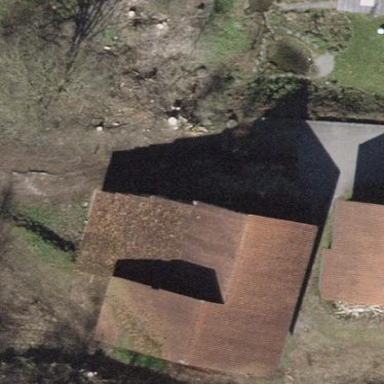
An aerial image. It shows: Gabled roof on farm auxiliary building.